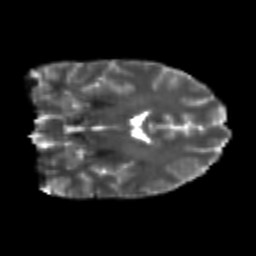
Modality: T2w
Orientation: coronal
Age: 26
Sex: male
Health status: healthy
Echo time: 0.074 s